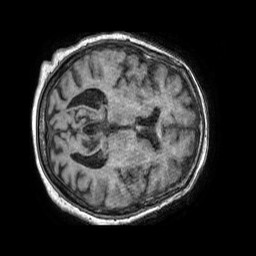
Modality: T1w
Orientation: axial
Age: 71
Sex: female
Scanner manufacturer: philips
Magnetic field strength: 1.5 T
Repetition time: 0.0078 s
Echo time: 0.0036 s